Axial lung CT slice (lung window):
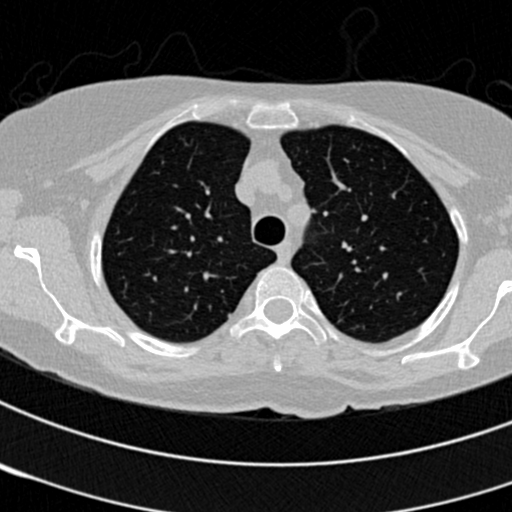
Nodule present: no